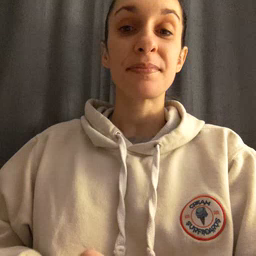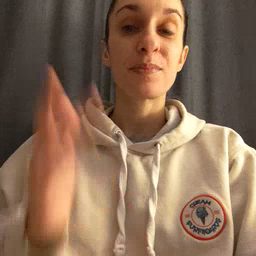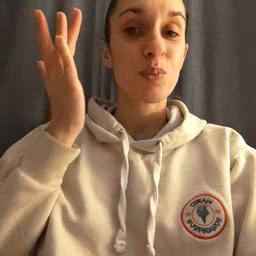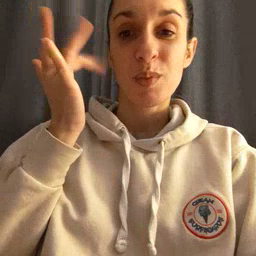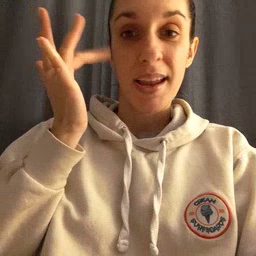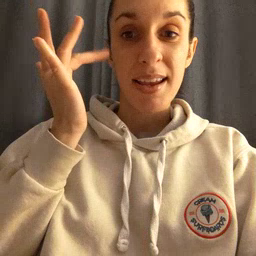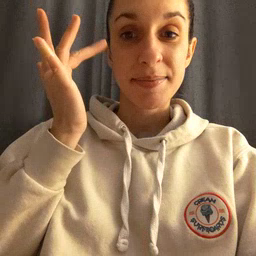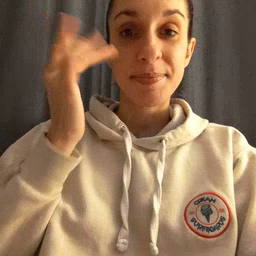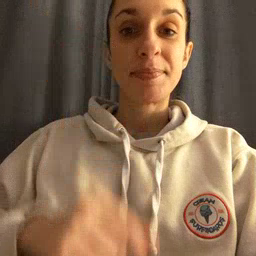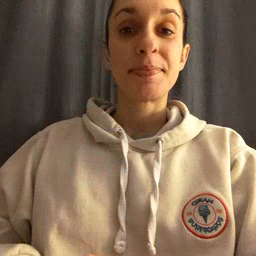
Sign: why